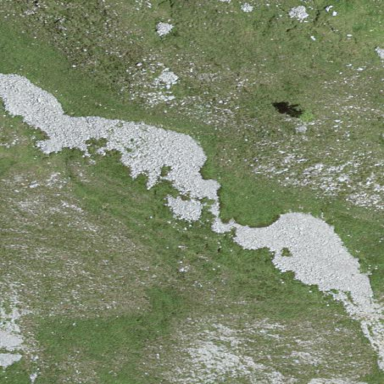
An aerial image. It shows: Natural scree.